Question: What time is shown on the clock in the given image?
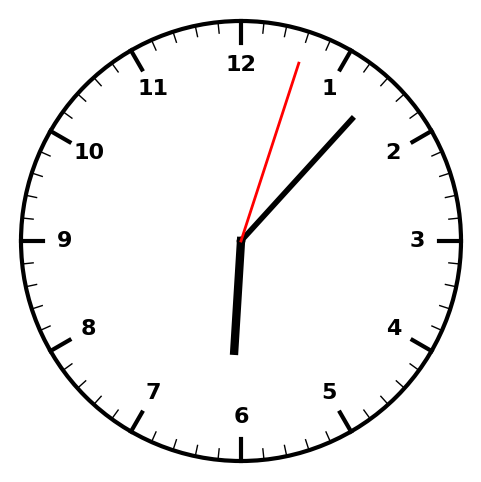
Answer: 06:07:03